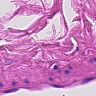
Metastatic tissue present: no